Question: I am generating Excel report in Perl.
I am using the Formula in the cell, it's working fine, but in Outlook when I see through preview file, the cell is showing something like 'Spreadsheet::WriteExcel::Format=HASH(0x87d6d04)' instead of total.
I am using simple forumulas only, like '=sum(B1:B10)' or '=sum(A1,B2)'.
How to fix this?
>
outlook excel preview
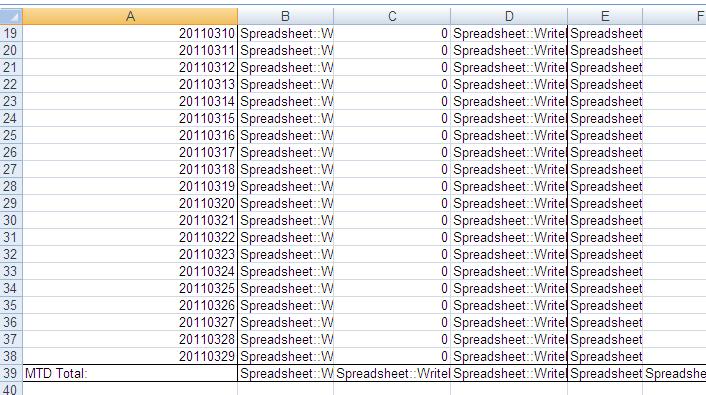
Answer: You probably need to use the 'write_formula' method rather than the plain write one.
For example,
'''
$worksheet->write_formula(1, 0, '=SIN(B1:B10)');
'''
From the documentation on CPAN for <URL>